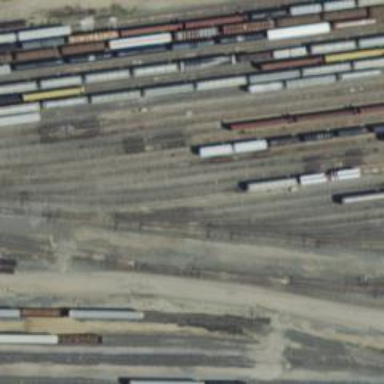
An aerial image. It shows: Railway yard.